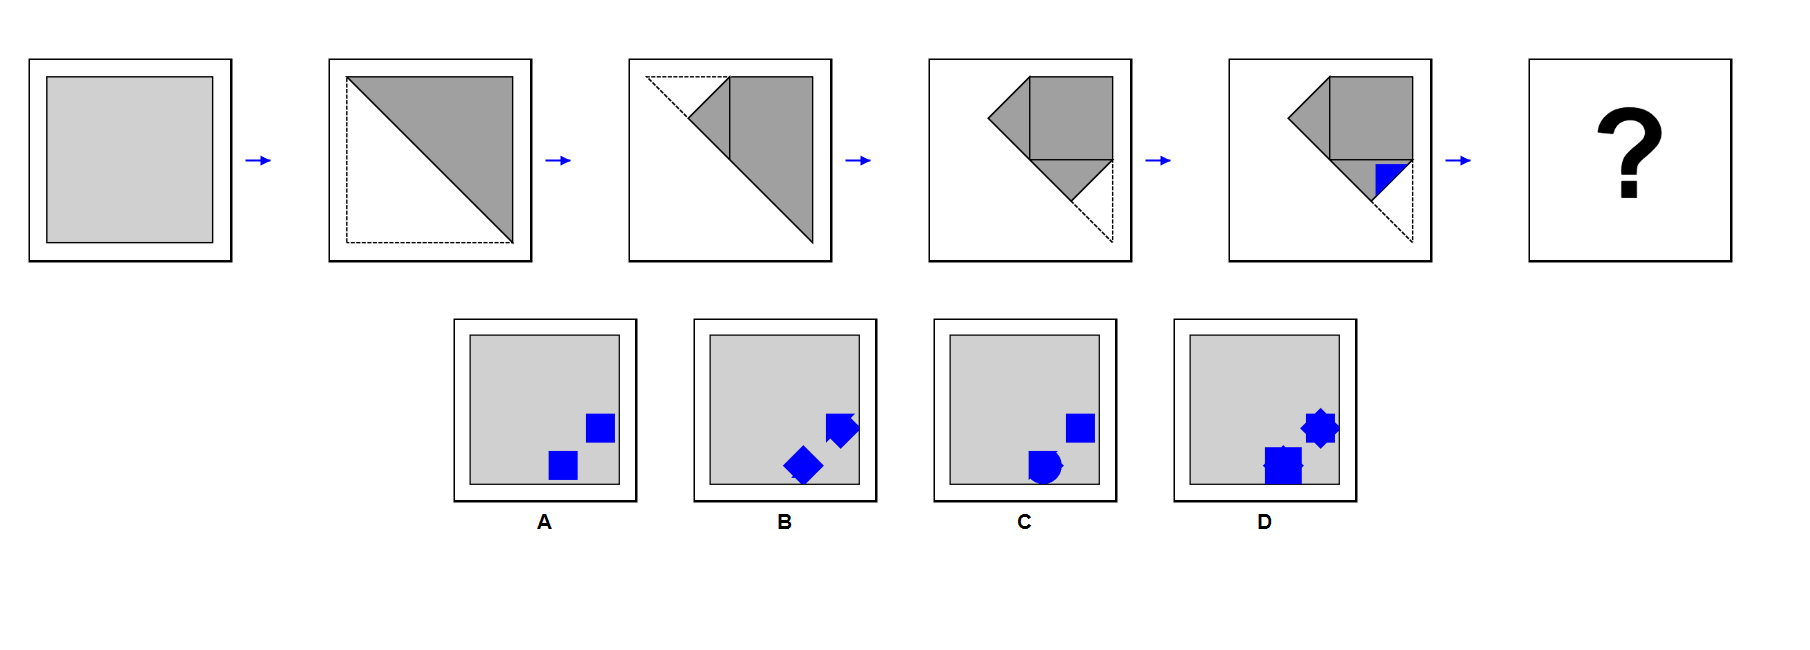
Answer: A